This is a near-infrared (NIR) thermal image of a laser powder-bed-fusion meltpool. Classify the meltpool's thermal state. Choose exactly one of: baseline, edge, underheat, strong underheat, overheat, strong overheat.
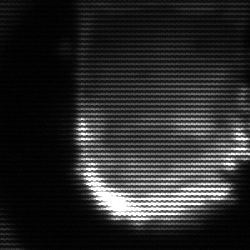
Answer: baseline